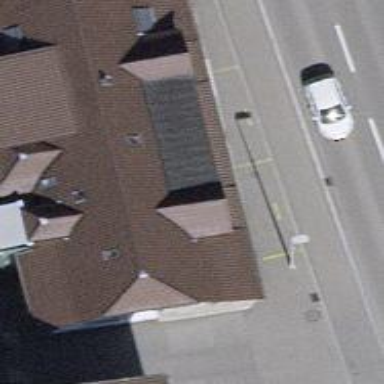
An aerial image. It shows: Building with tiled roof.